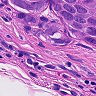
Metastatic tissue present: yes